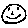
Label: smiley face